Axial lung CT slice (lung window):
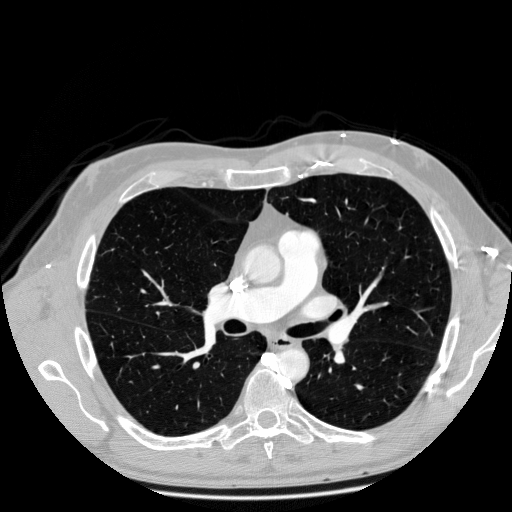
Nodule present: no